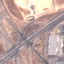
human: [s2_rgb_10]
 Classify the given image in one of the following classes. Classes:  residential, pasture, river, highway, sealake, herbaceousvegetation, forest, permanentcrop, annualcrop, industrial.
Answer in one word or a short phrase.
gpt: Highway